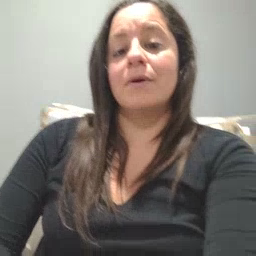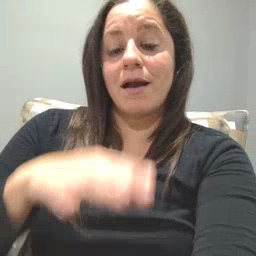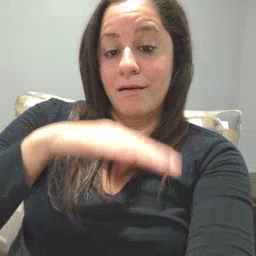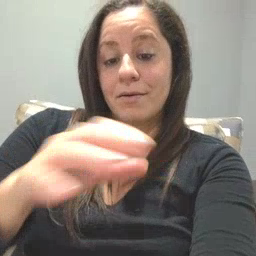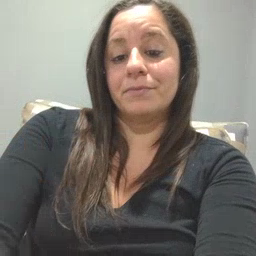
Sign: on